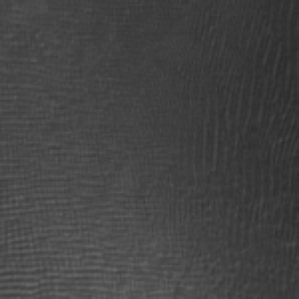
Label: frost